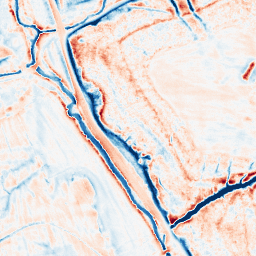
Category: edge_preserving
Decomposition family: anisotropic_diffusion
Decomposition parameters: iterations: 50
kappa: 30
gamma: 0.15
Upsampling method: sinc_hamming
Upsampling parameters: scale: 2
kernel_size: 8
Upsampling scale: 2